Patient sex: M
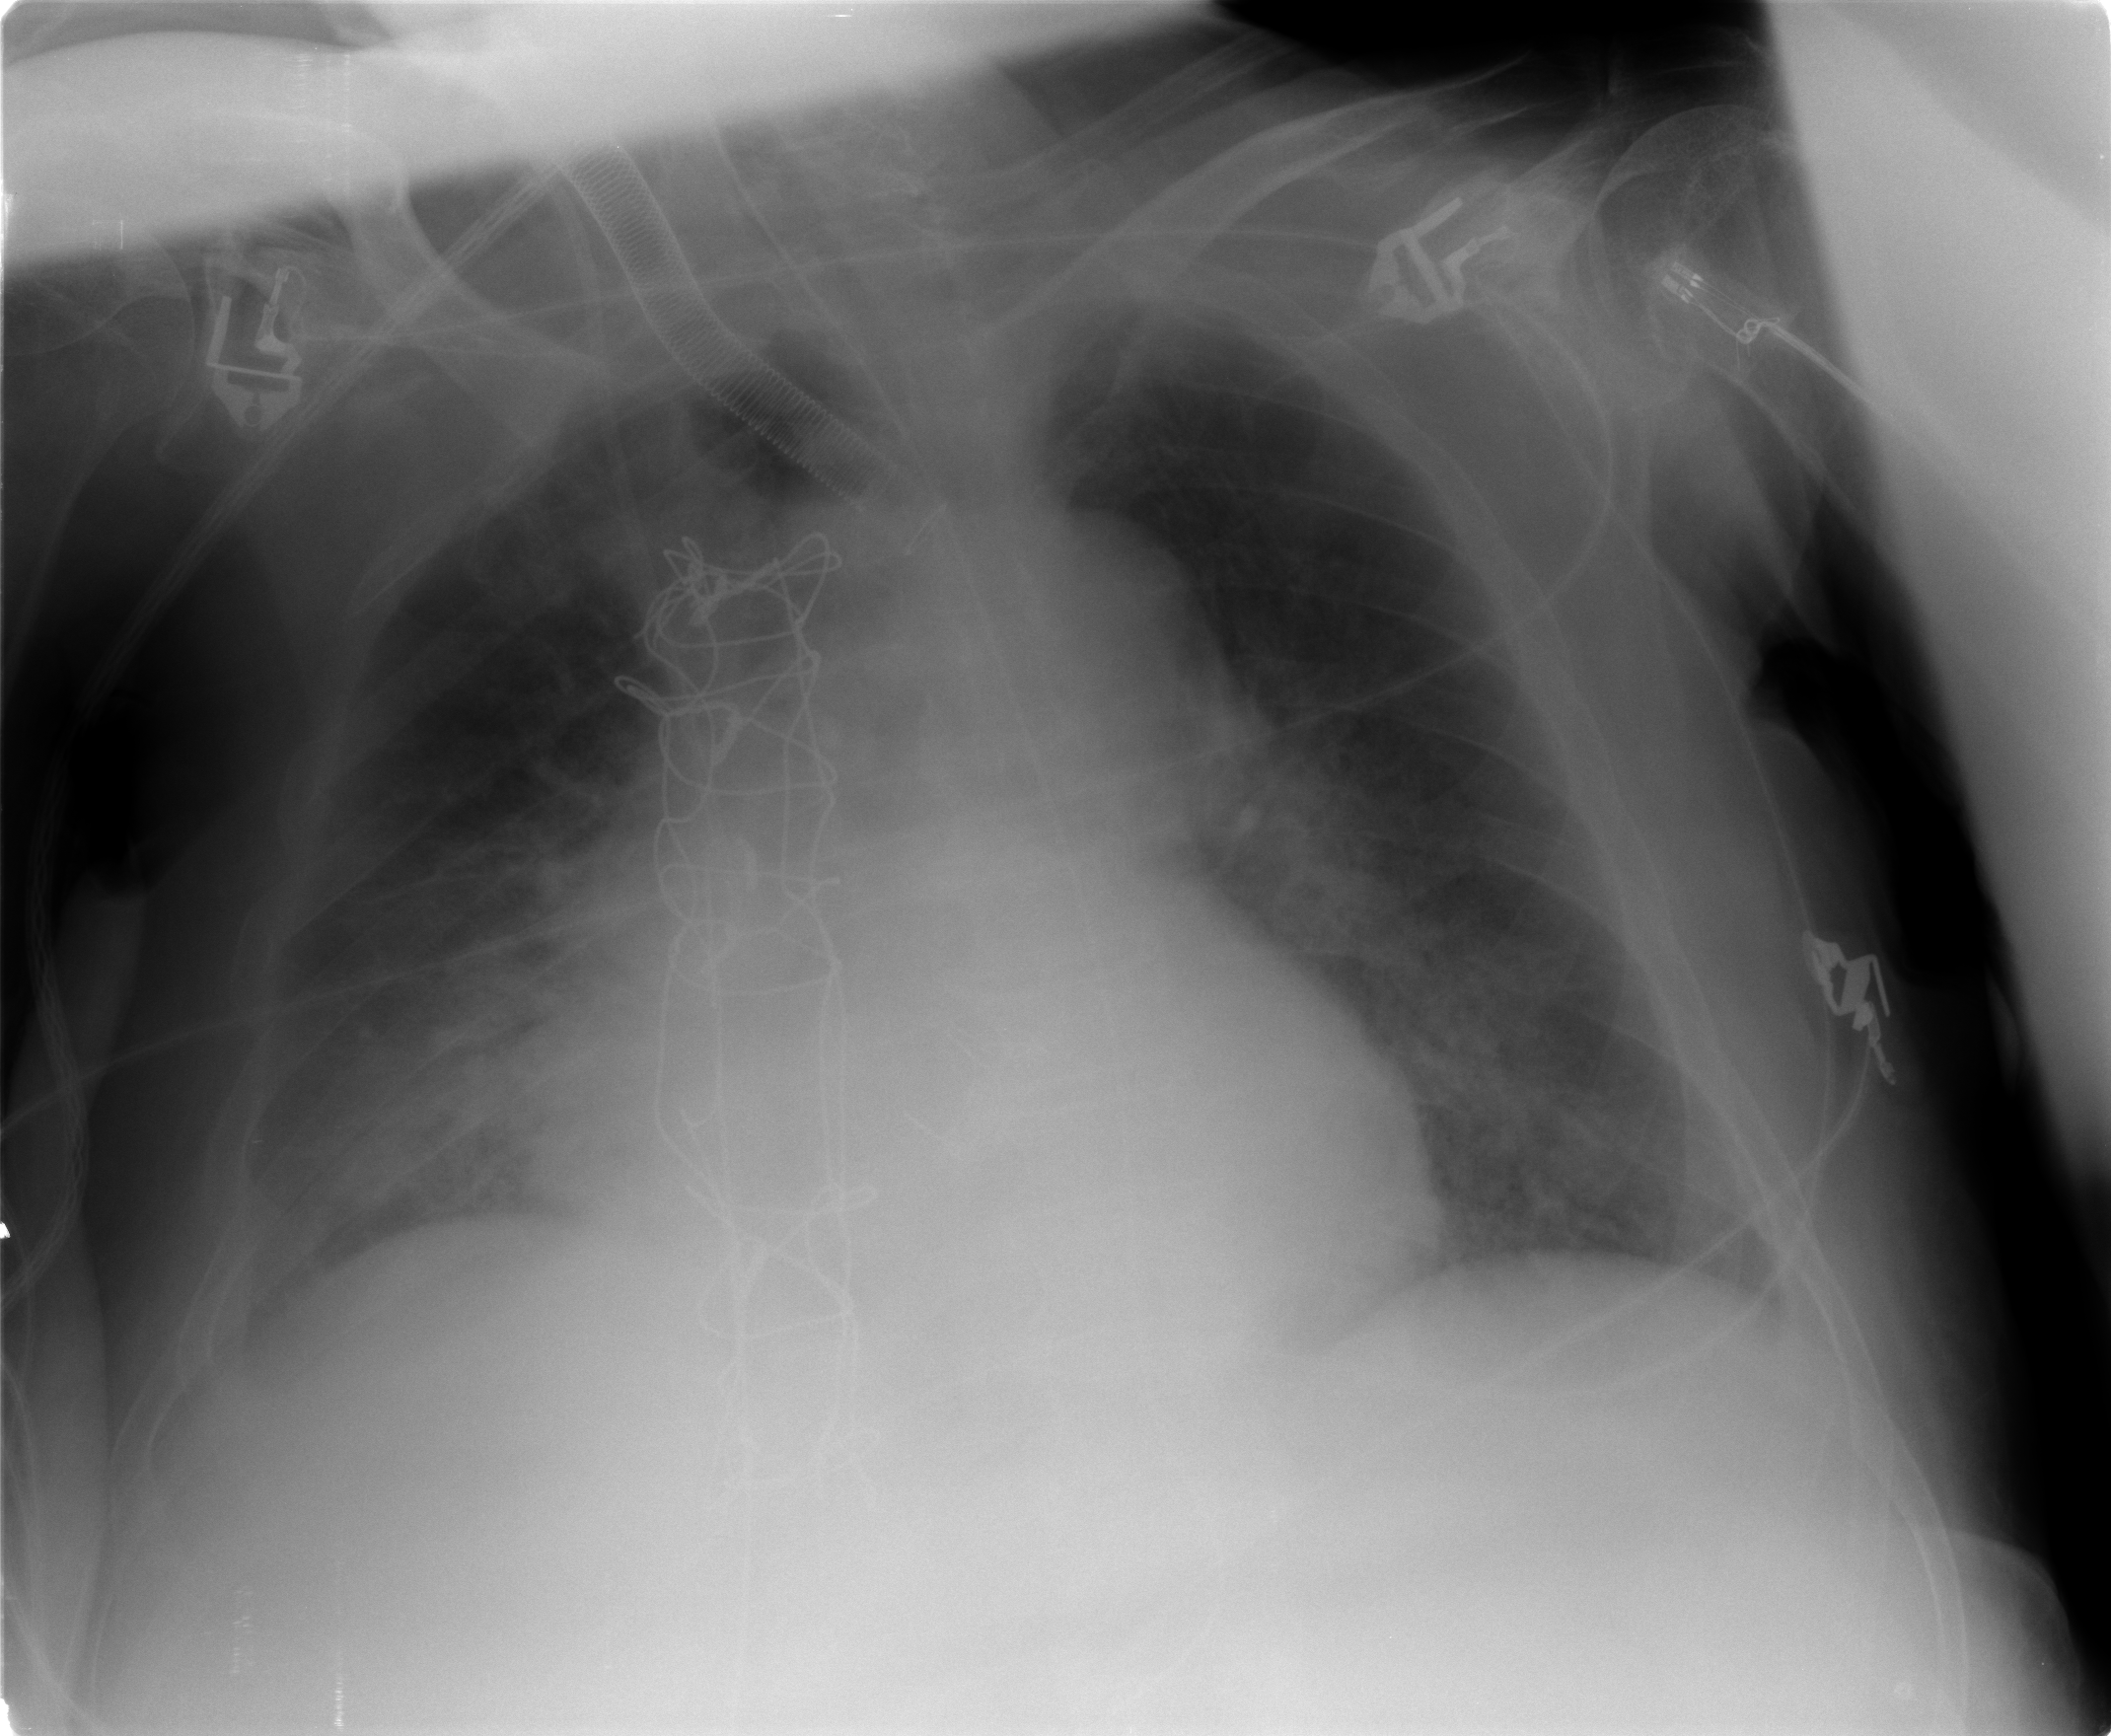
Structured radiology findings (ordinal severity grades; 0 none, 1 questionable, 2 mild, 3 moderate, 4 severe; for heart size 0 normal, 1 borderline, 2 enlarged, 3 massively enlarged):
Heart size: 2
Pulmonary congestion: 1
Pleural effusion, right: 0
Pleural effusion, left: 0
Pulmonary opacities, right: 2
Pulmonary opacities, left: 0
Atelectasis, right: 0
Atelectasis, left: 0